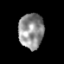
Tissue: lung
Cell type: Epithelial cells
Senescence score: 0.1471
Nuclear area (px): 860
Mean DAPI intensity: 145.12